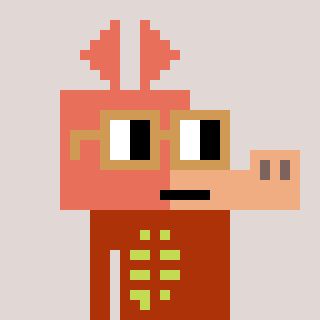
a pixel art character with square brown glasses, a aardvark-shaped head and a hotbrown-colored body on a warm background